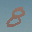
Label: 8